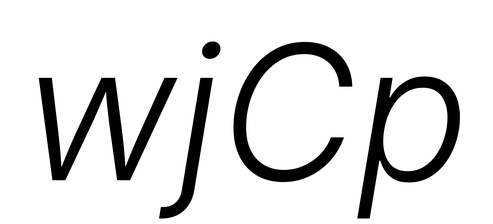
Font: Inter-Italic_Light_Italic